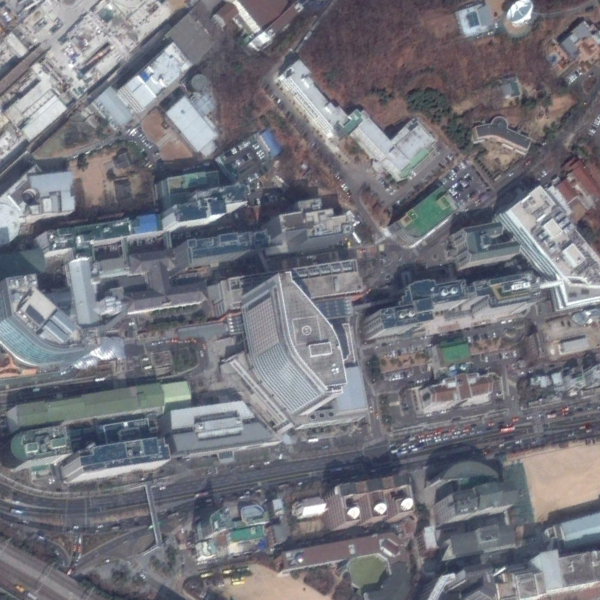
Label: Commercial